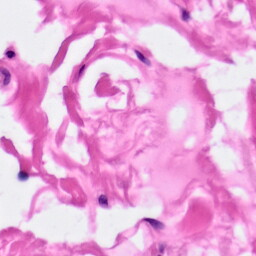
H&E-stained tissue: Pancreatic